Question: Here is my data

I need to group by data_id and run a select query so that the data returns in this fashion, using data_id=2 as an example.
'''
optics_finish:3673|optics_reticle:3923,3924
'''
Using group_concat, I have been successful in getting all the data but it returns like this:
'''
optics_finish:3673|optics_reticle:3923|optics_reticle:3924
'''
But the thing is that I cannot repeat the attribute code. I need a group within a group and I keep getting the error Invalid use of a group function.
Thanks for your help!
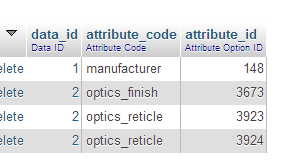
Answer: It would be immensely helpful if you'd post the query you've used, but anyway... I think I was able to get the results you're looking for with the following query
'''
SELECT data_id, GROUP_CONCAT(CONCAT_WS(':', attribute_code, IDs) SEPARATOR '|') AS concatMess
FROM
(
SELECT data_id, attribute_code, GROUP_CONCAT(attribute_id SEPARATOR ',') AS 'IDs'
FROM data
WHERE 1
GROUP BY attribute_code
) sq
GROUP BY data_id;
'''
Note: The 'SEPARATOR ','' isn't really necessary, but I like to be explicit. Feel free to remove it
Results:
'''
data_id concatMess
1 manufacturer:148
2 optics_finish:3673|optics_reticle:3923,3924
'''